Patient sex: M
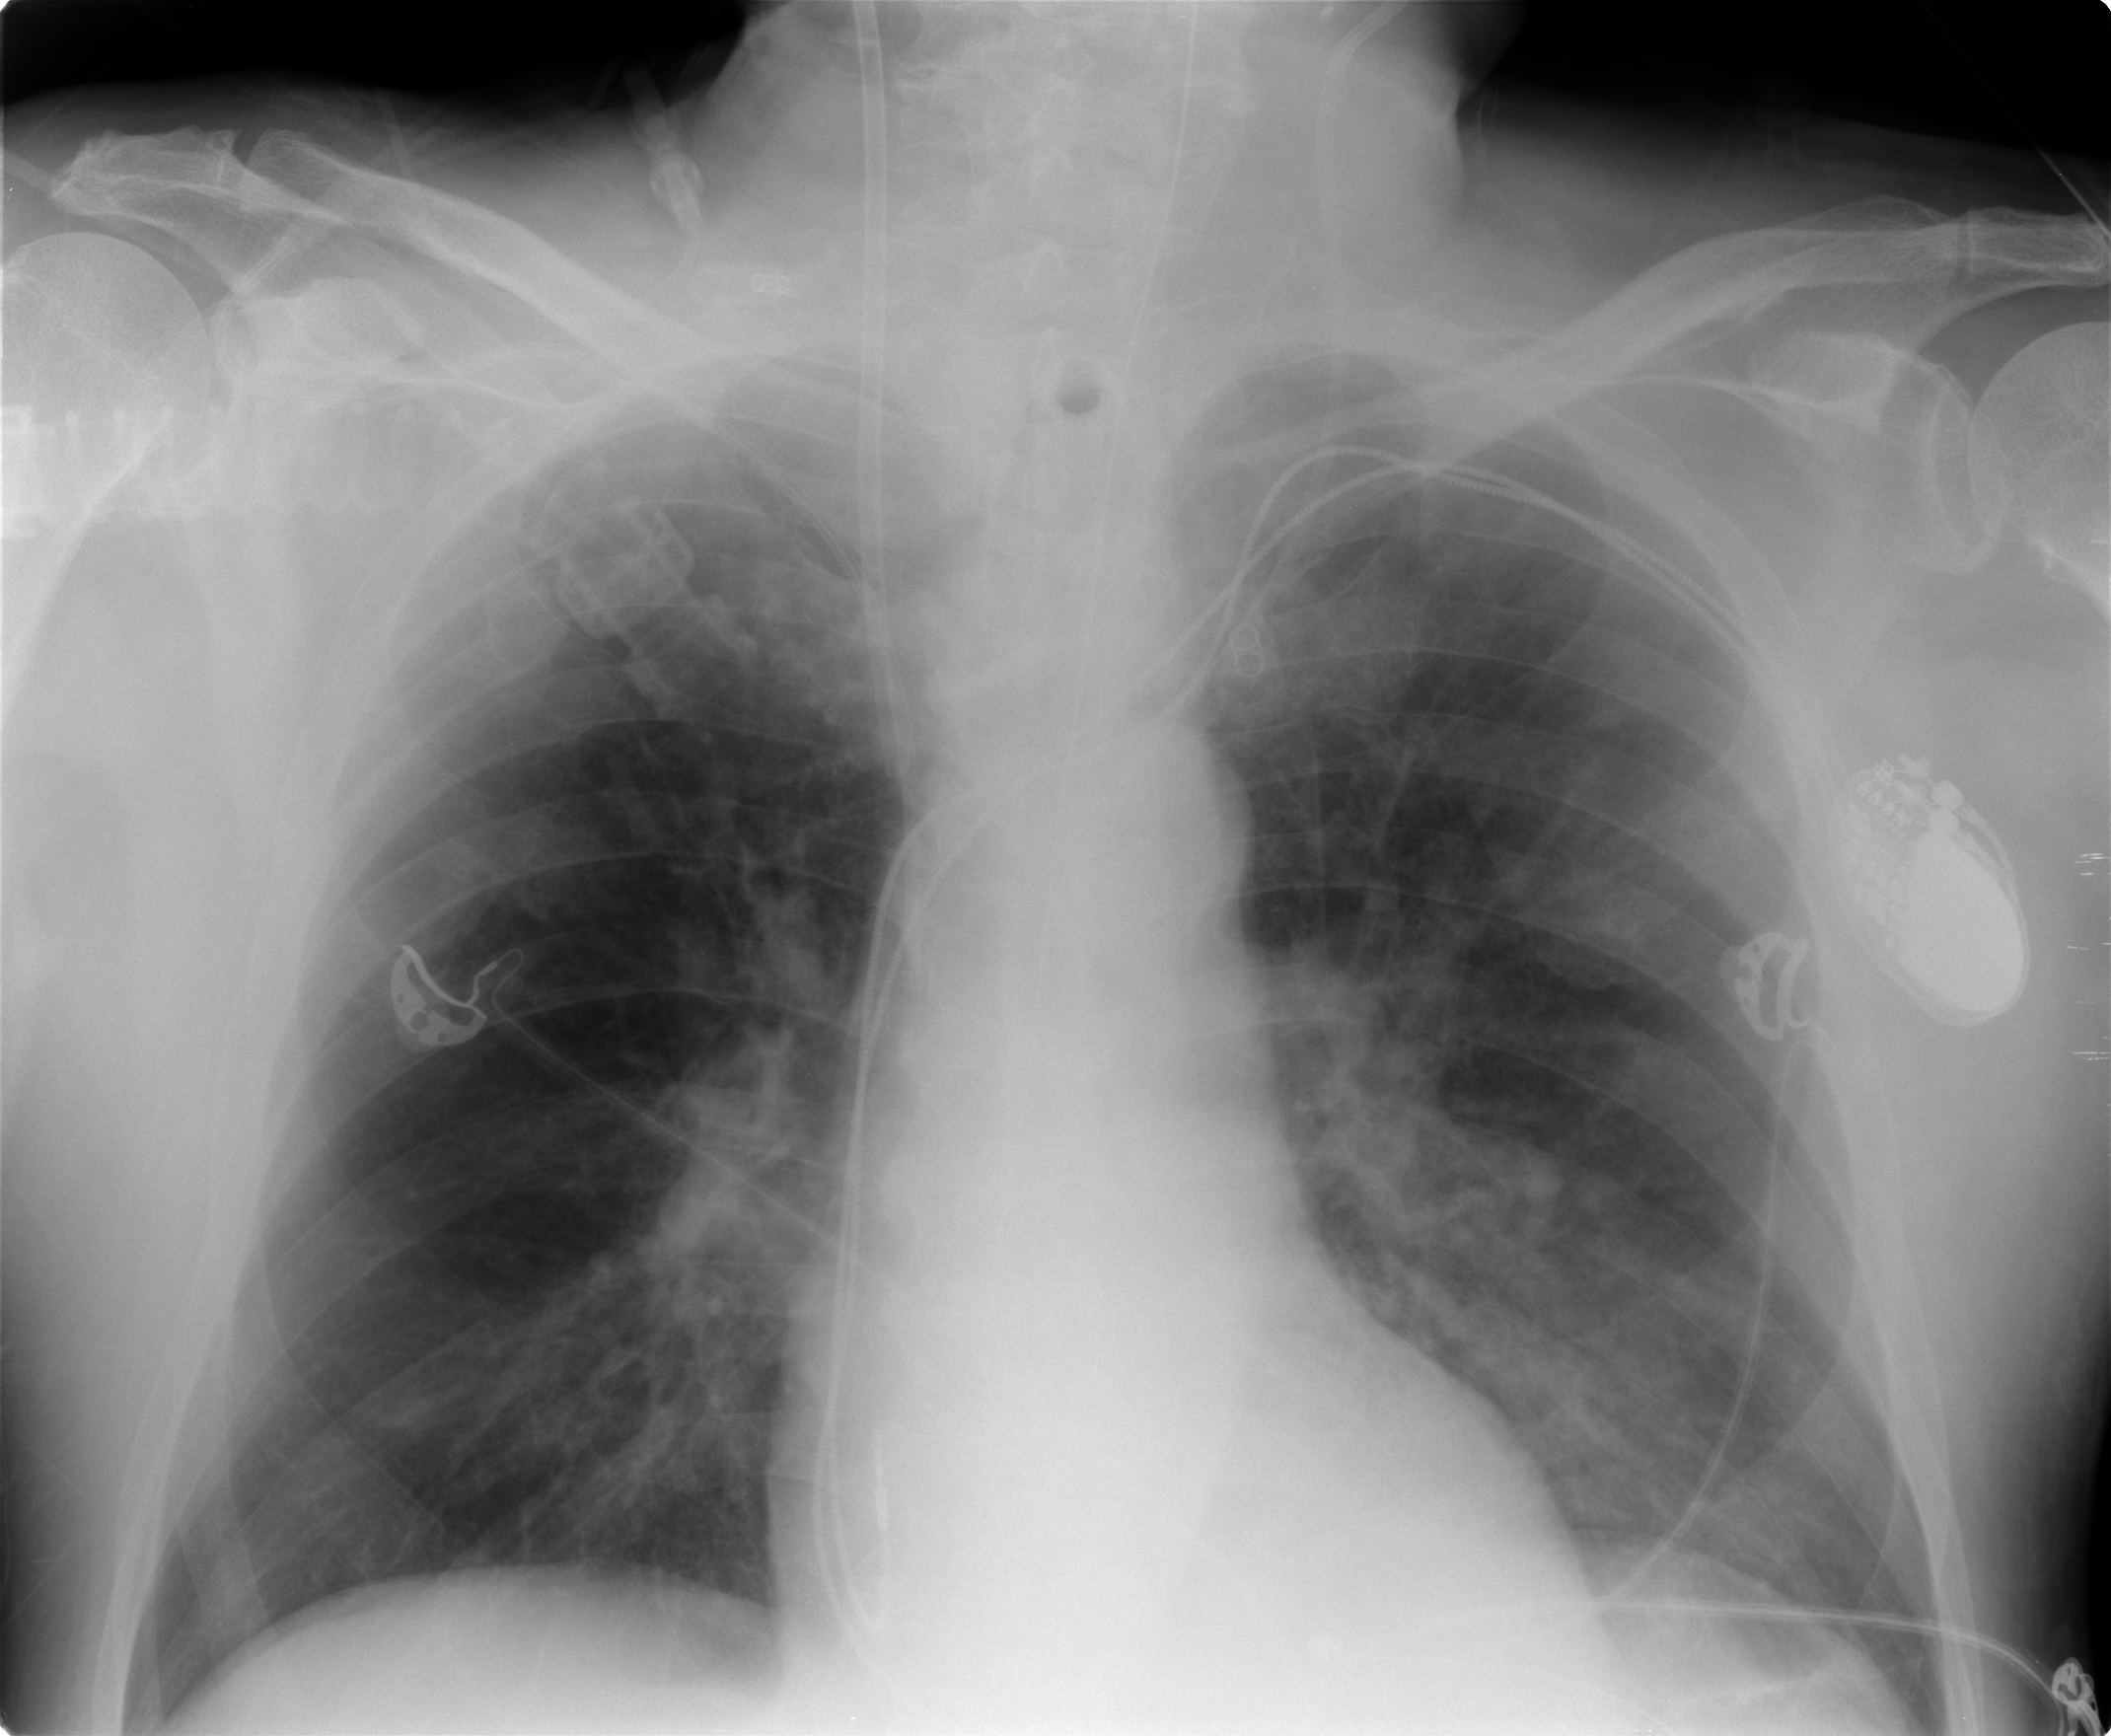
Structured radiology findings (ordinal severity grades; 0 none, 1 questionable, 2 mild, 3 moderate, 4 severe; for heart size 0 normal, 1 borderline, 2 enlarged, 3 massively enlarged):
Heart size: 0
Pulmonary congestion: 2
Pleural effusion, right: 0
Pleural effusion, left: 0
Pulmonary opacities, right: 0
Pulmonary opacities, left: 0
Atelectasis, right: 0
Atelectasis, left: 0